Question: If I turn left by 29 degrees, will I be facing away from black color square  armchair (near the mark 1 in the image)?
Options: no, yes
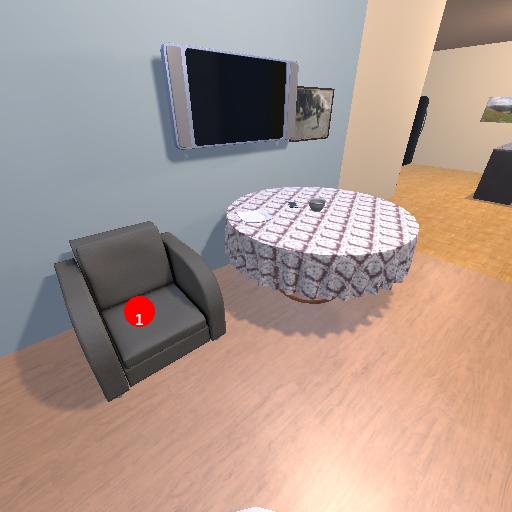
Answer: no